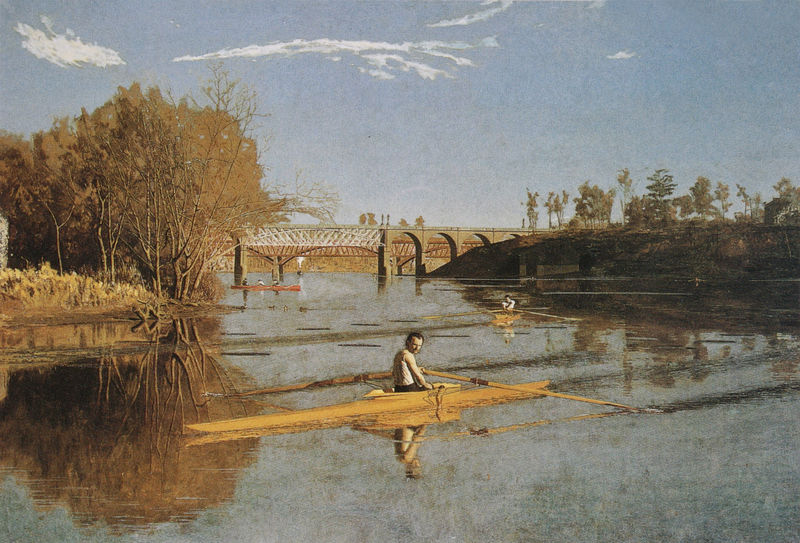
Titel: Max Schmitt in a Single Scull
Künstler: Thomas Eakins
Standort: New York (New York)
Institution: The Metropolitan Museum of Art
Schlagwörter: baum, blau, blätter, dunkel, gemälde, himmel, körper, laub, mann, meer, schatten, wasser, weiß, wolken, baumstämme, bäume, fluss, gelb, grün, impressionismus, komposition, landschaft, menschen, ocker, sand, see, sitzen, stadt, teich, ufer, äste, braun, frau, grau, haar, hell, holz, licht, mund, männer, ohr, pfeiler, rücken, schwarz, stirn, blick, gras, wiese, wolke, beige, hemd, architektur, arm, arme, augen, lang, mensch, stein, steine, blicken, hals, herr, portrait, spiegel, öl, ast, bach, baumstamm, erde, ferne, flusslauf, gräser, horizont, natur, schilf, spiegelung, stamm, weide, weite, zweige, brücke, busch, gewässer, kanal, sonne, land, auge, haare, stoff, stoffe, kind, paar, personen, blatt, person, pflanze, pflanzen, kinn, ohren, schulter, schultern, wald, boot, boote, paddel, ruder, rund, schiff, schiffe, sommer, strand, welle, wellen, ruhe, ruhen, bogen, vedute, spiegelbild, fischer, reisig, warm, hang, zug, tag, wolkenlos, ausflug, pause, rast, joche, stille, böschung, strom, stämme, spitz, freizeit, reflexe, ruderboot, ruderer, rudern, sport, tshirt, wettkampf, spiegeln, bauch, glatt, junge, ellenbogen, oberkörper, baumkrone, baumkronen, aufsicht, foto, kirchtürme, bögen, eisen, türme, kanu, schlick, oberfläche, wasseroberfläche, schwimmen, flora, arkaden, regatta, wärme, wurzeln, blauer himmel, tümpel, lanschaft, rundbögen, sonnenschein, bahn, eisenbahn, eisenbahnbrücke, konstruktion, lok, lokomotive, stahlbrücke, fauna, uferböschung, viadukt, eisenkonstruktion, sportler, streben, rasten, konstrukt, hölzer, brücken, angler, ruderboote, brückenpfeiler, flussufer, verstrebung, eisenbrücke, holzbrücke, himmer, wasswe, einer, rude, schleierwolke, ruderboor, pausieren, kanus, kajak, glätte, paddler, schäferwolken, rundbogenb, argenteuil, duckel, einmannboot, flussübergang, kajaks, avignin, rudeter